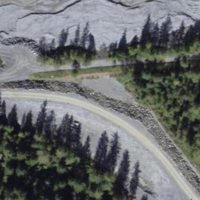
EUNIS habitat code: 43
Species observed at this site:
Centaurea scabiosa
Pyrrhocorax graculus
Dryas octopetala
Epipactis atrorubens
Neottia nidus-avis